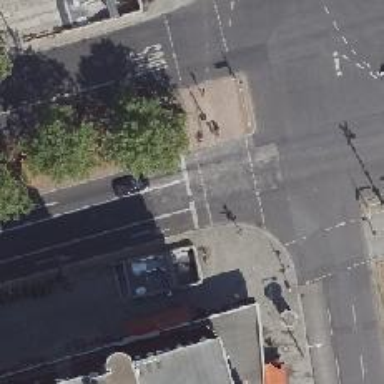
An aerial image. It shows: Secondary road with asphalt surface. There is shared bus and cycle lane on the right side.